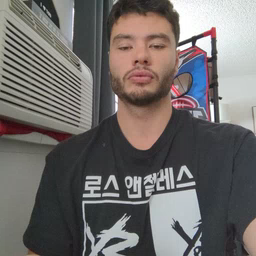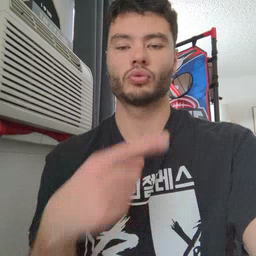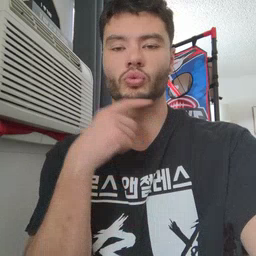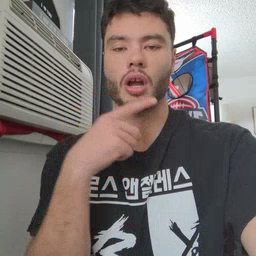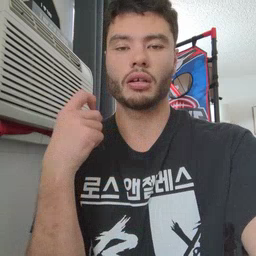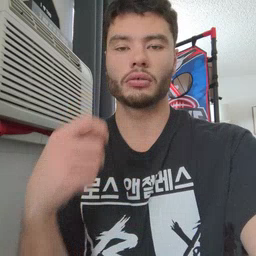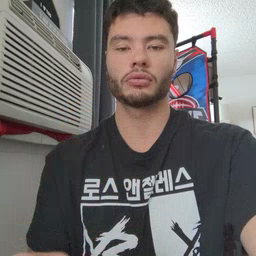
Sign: dryer